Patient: sex M, age 61
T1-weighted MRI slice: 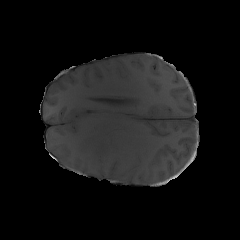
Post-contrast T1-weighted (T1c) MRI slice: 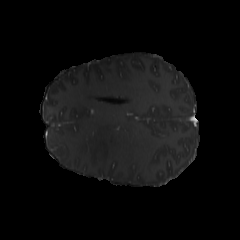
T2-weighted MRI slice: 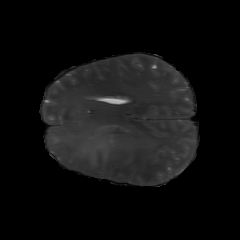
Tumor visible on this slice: yes
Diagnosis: Glioblastoma, IDH-wildtype
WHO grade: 4